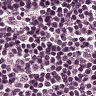
Metastatic tissue present: yes